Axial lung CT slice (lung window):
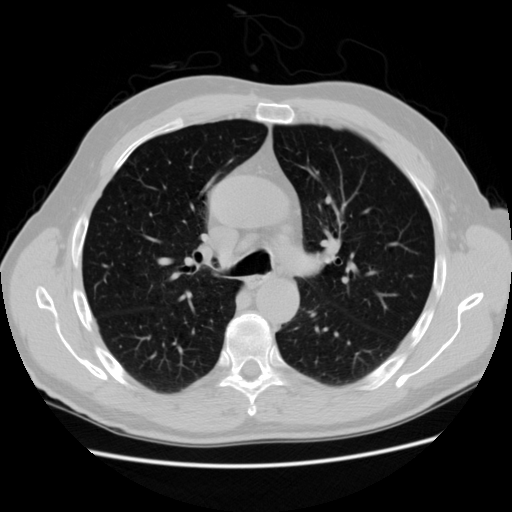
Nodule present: no